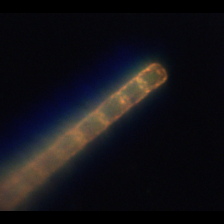
Taxon: Lauderia_Hemiaulus
Group: Diatoms